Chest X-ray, PA view. Patient: 25 years old, sex F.
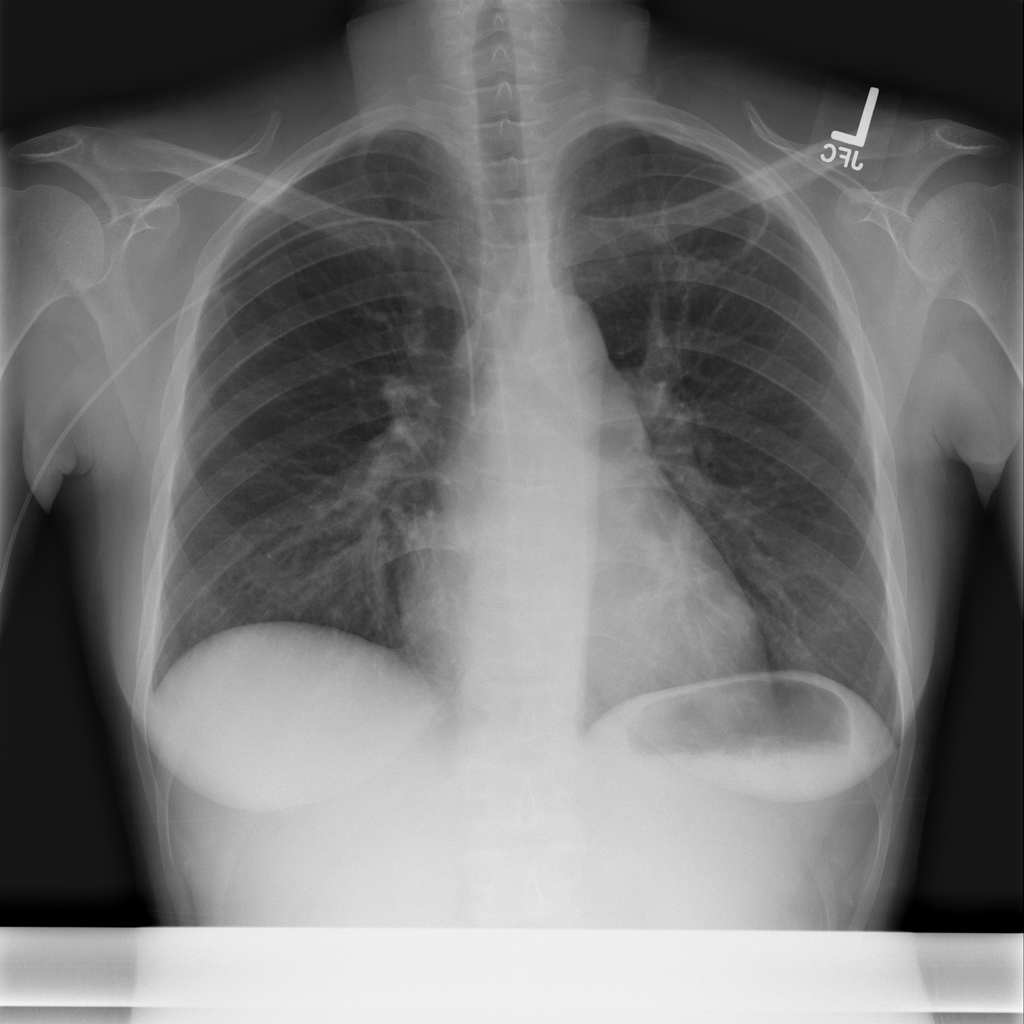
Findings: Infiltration